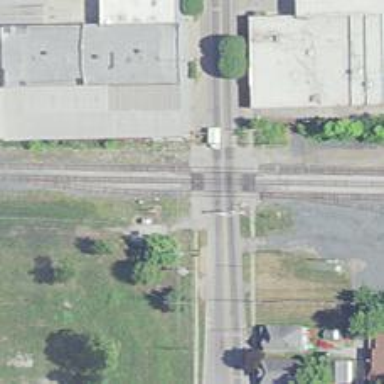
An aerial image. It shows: Crossing for the railway.